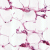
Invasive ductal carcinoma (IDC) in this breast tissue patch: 0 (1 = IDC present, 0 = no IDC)